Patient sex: F
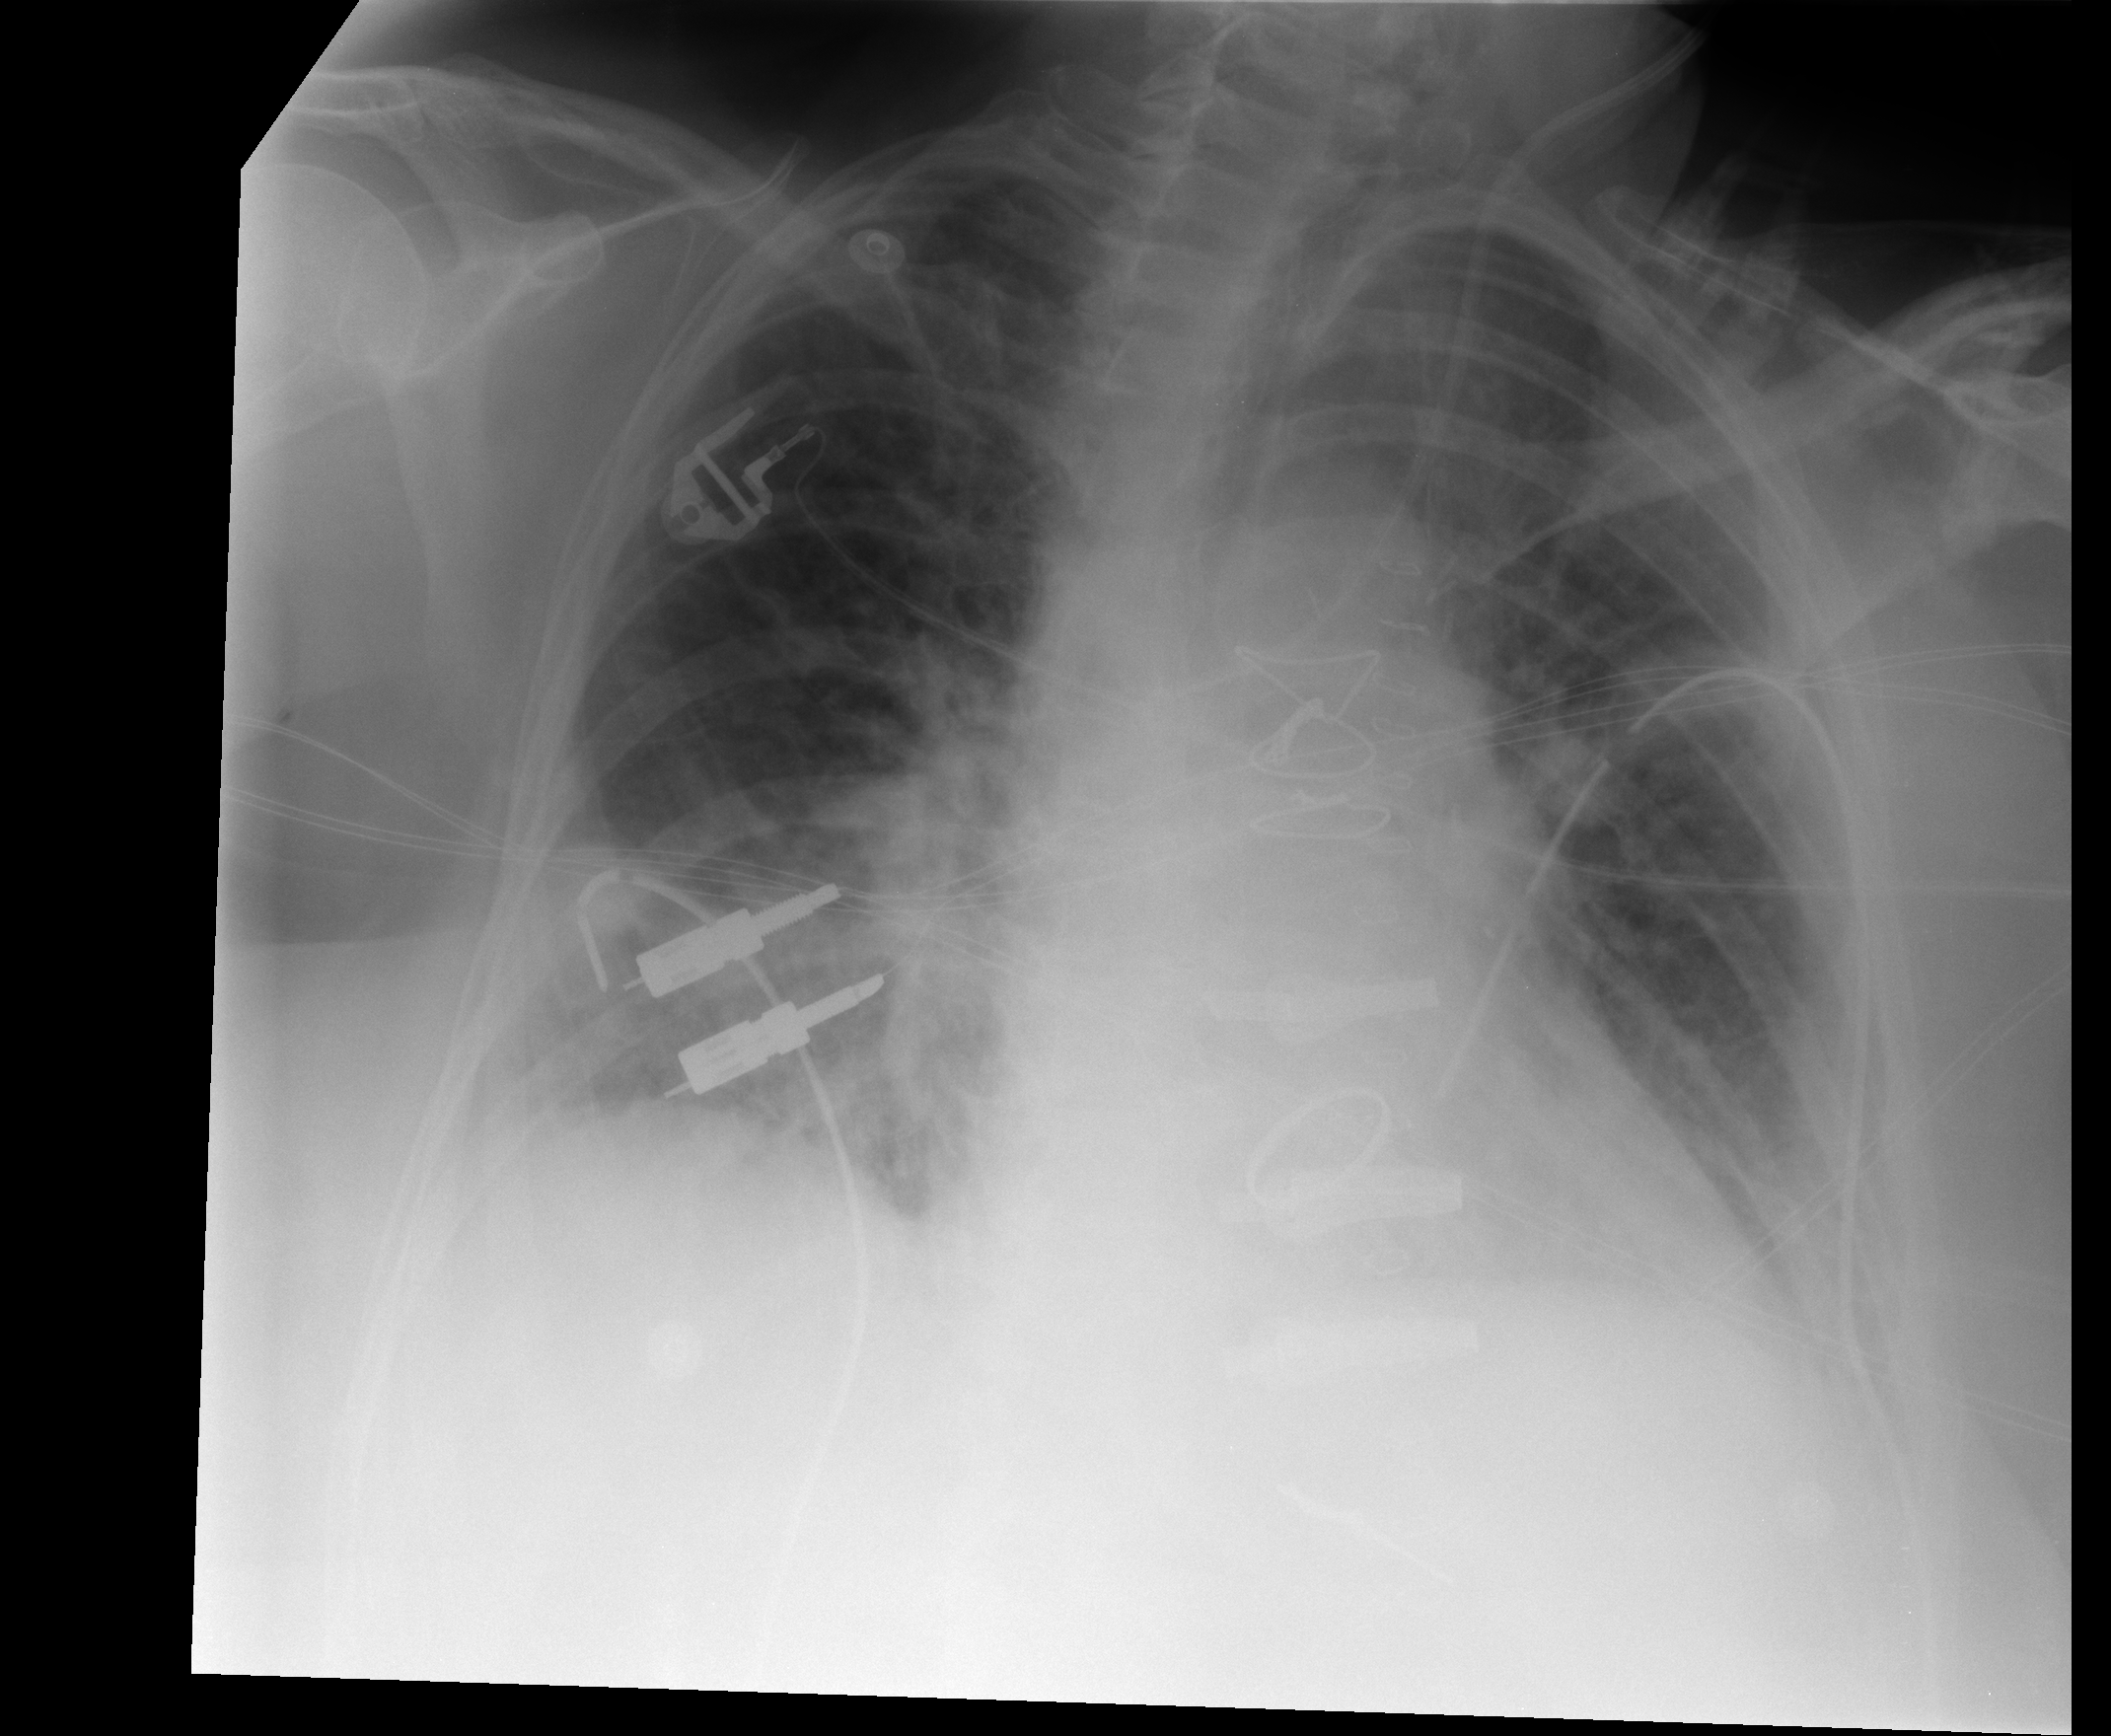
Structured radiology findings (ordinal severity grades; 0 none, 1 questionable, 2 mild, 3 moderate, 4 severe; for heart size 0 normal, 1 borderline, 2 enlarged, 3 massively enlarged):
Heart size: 1
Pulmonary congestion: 2
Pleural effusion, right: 1
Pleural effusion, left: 1
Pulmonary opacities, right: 2
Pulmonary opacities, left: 2
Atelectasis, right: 2
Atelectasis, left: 2